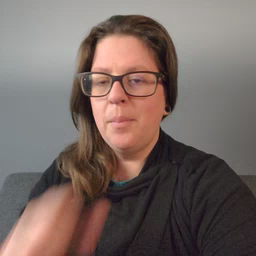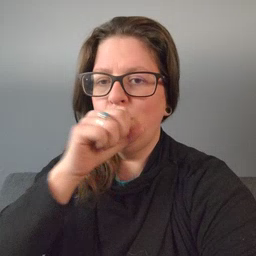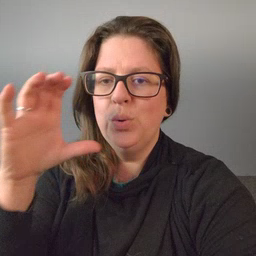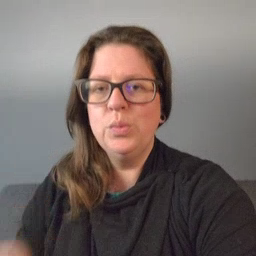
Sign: balloon